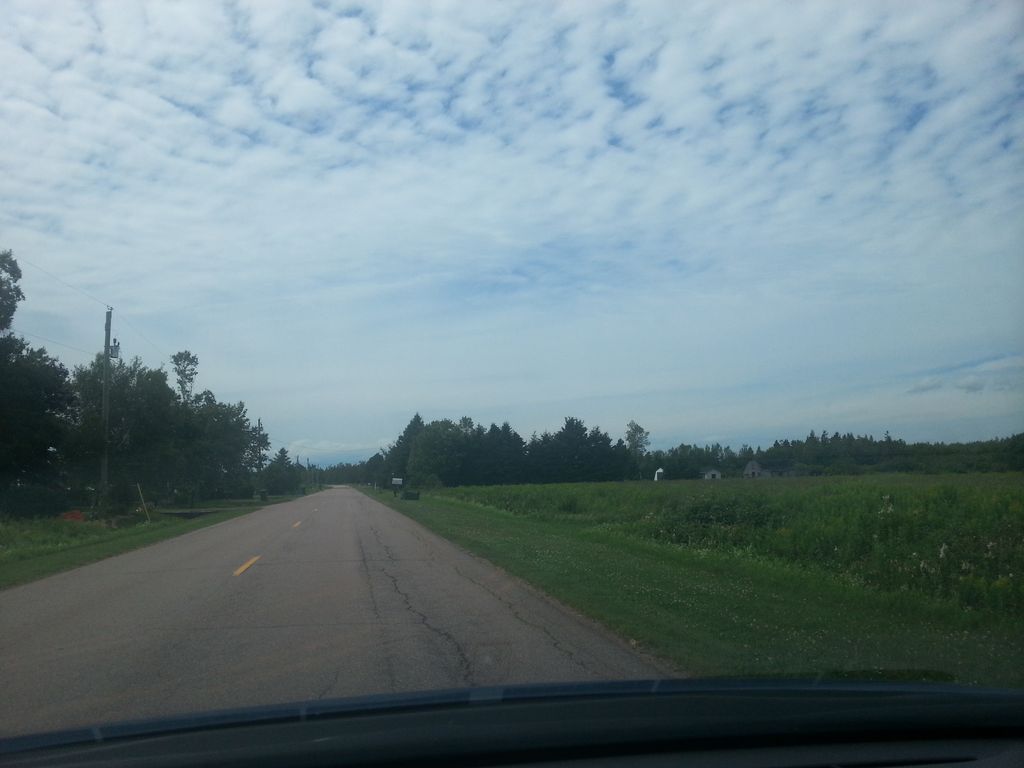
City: charlottetown